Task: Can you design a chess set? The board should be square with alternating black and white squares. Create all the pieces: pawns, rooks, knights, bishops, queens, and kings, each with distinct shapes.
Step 3420:
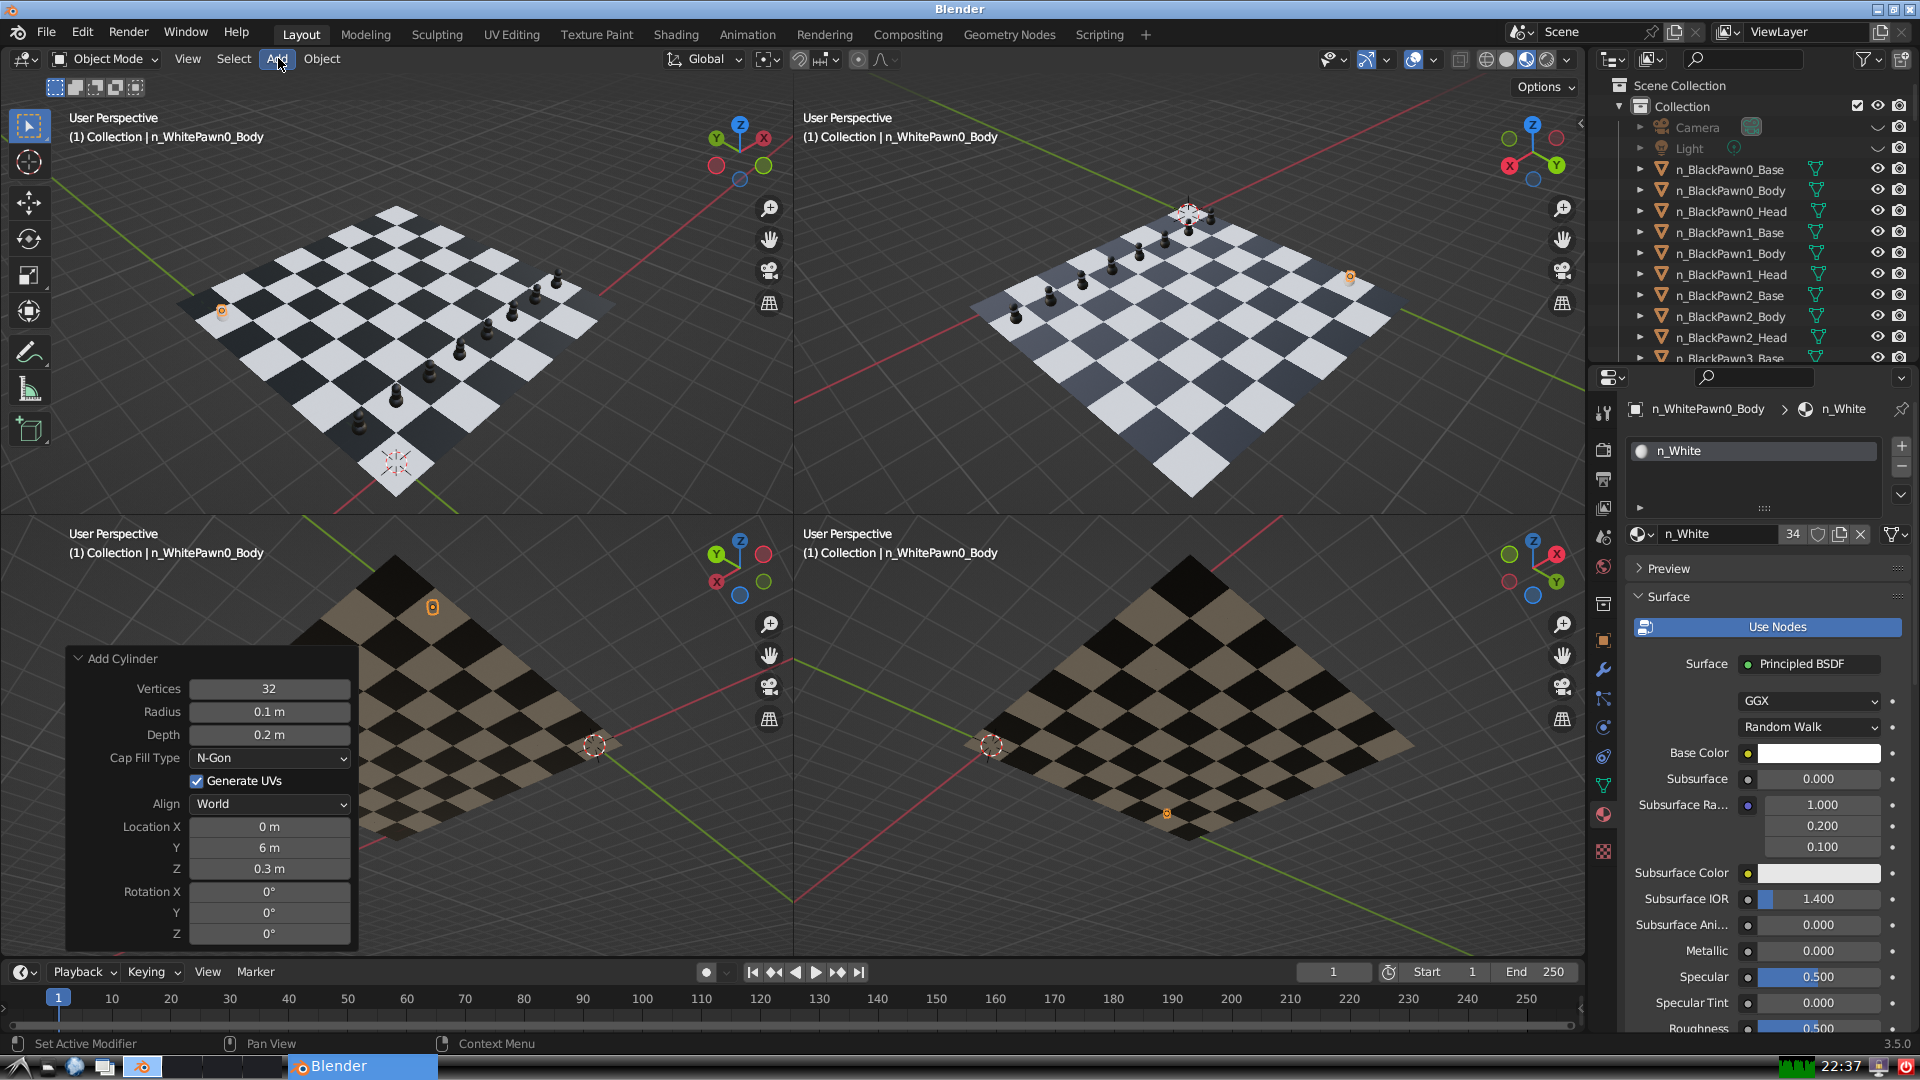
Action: click: no